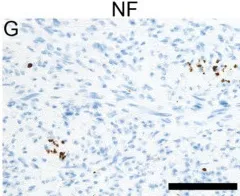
Histopathological analysis and copy number variation (CNV) profile. Immunohistochemistry Entrapped neurofilament (NF) positive axon bundles within the tumor (G).
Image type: pathology (immunostaining)